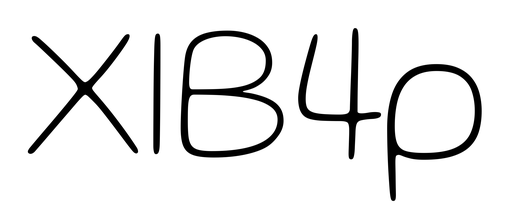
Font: Gluten_Thin